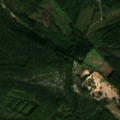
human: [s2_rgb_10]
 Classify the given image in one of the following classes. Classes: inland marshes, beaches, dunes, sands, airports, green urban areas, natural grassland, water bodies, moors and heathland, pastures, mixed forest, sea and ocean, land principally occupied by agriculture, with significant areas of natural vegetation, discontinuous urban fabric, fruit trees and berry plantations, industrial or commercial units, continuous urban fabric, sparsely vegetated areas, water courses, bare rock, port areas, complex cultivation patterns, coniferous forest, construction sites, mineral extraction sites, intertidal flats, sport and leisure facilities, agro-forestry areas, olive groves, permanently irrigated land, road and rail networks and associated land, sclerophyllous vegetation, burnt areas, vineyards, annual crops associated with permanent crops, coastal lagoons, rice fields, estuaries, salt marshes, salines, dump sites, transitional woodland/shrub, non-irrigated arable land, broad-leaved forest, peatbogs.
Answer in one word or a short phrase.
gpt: broad-leaved forest, coniferous forest, mixed forest